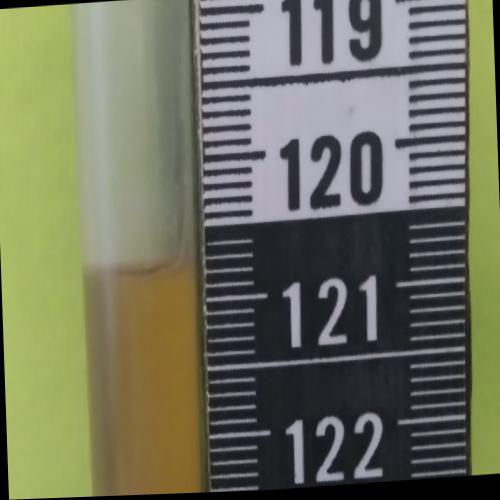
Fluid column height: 120.7 cm